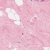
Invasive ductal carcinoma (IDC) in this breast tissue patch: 1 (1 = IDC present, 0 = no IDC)